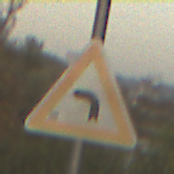
Verkehrszeichen: KurveLinks
Umgebung: Outdoor, Nature
Tageszeit: SunriseSunset
Wetter: PartlyCloudy
Licht: Natural
Jahreszeit: NotSpecified
Kontrast: LowContrast